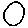
Label: circle